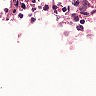
Metastatic tissue present: yes